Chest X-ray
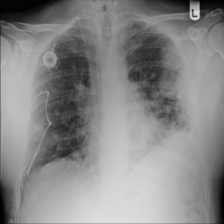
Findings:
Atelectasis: negative
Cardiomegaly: negative
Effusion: negative
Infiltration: negative
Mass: negative
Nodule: negative
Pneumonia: negative
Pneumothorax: positive
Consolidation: negative
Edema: negative
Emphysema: negative
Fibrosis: negative
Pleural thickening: negative
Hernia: negative